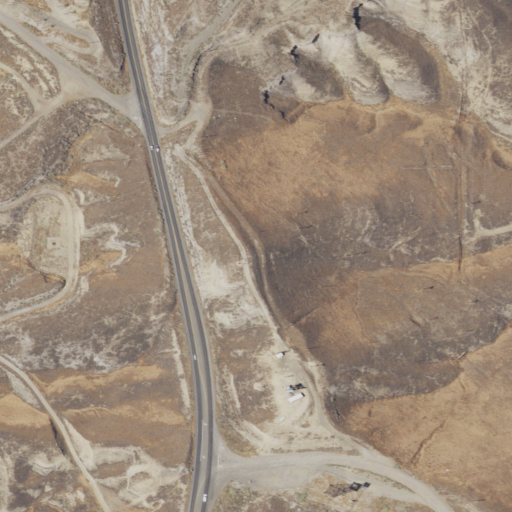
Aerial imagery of mountain in California named Cerro Lodoso containing grassland, low intensity development, medium intensity development, open development, and high intensity development